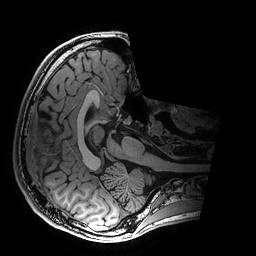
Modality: T1w
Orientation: axial
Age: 21
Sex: male
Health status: healthy
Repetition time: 2.53 s
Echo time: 0.0034 s